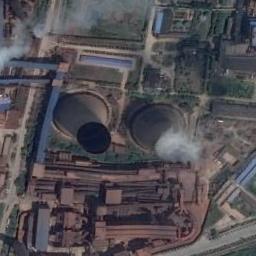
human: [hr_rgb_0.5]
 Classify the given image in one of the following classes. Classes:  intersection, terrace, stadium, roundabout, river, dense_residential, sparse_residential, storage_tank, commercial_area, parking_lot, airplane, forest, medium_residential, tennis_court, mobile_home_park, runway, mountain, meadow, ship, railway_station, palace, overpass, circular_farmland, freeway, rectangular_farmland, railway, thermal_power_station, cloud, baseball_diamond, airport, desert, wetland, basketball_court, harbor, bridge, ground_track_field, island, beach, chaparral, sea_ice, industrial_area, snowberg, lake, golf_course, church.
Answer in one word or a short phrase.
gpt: thermal_power_station